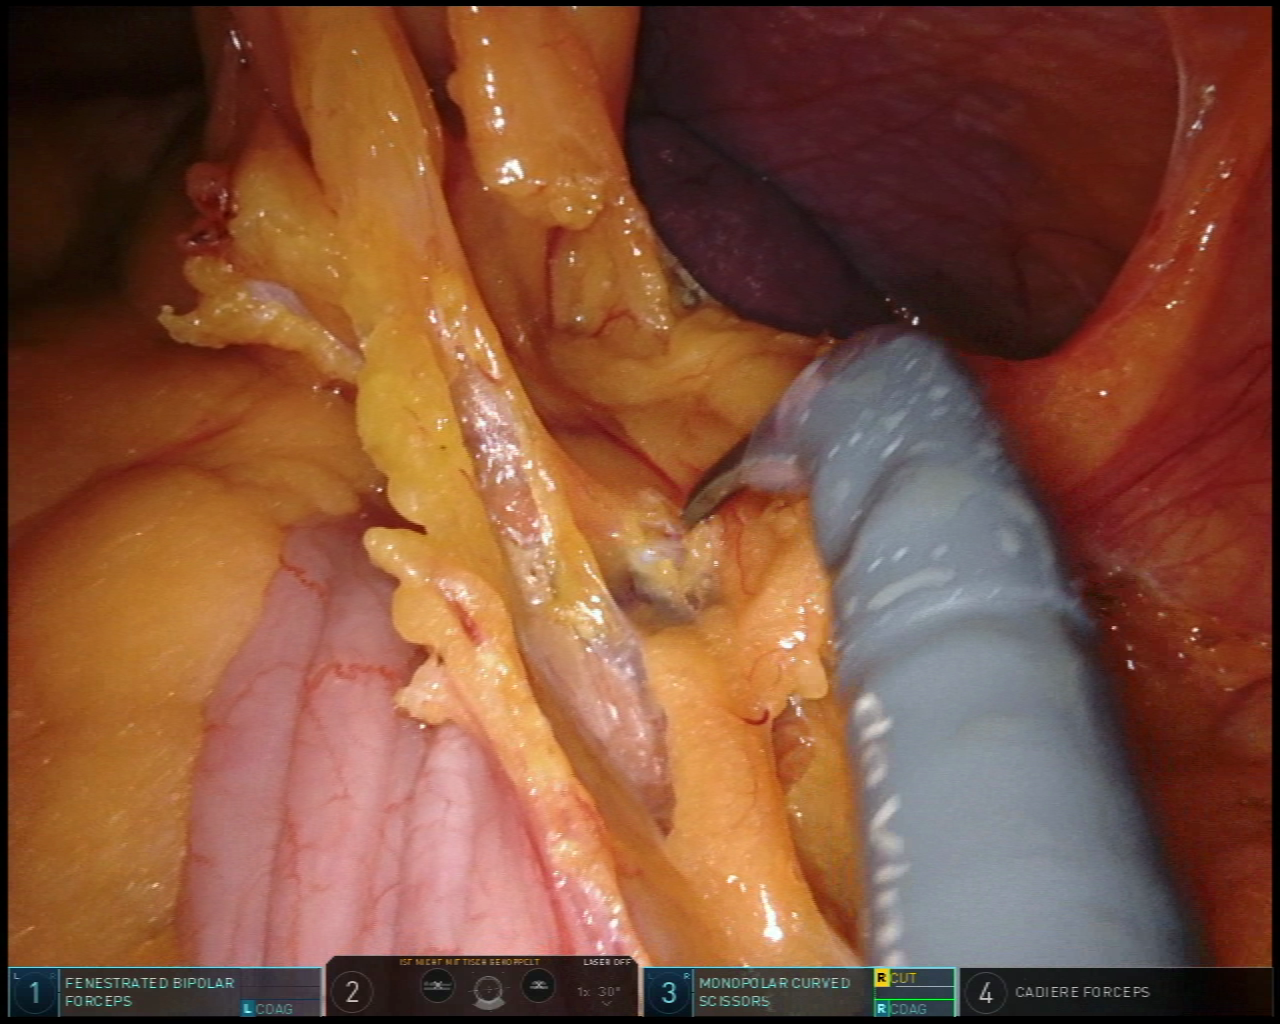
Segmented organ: spleen
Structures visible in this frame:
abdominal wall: yes
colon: yes
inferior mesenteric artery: no
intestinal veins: no
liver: no
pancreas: no
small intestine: no
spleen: yes
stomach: no
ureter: no
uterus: no
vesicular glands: no